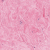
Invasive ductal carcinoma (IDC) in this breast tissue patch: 0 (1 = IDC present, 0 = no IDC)